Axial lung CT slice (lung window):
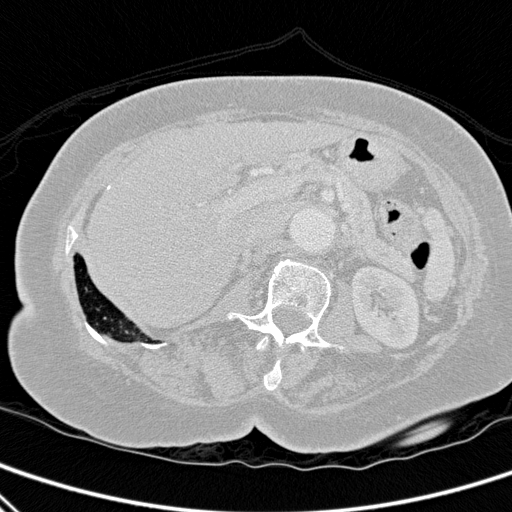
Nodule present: no